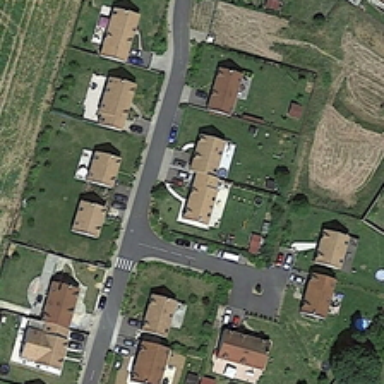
Some buildings and many green trees are in a medium residential area .